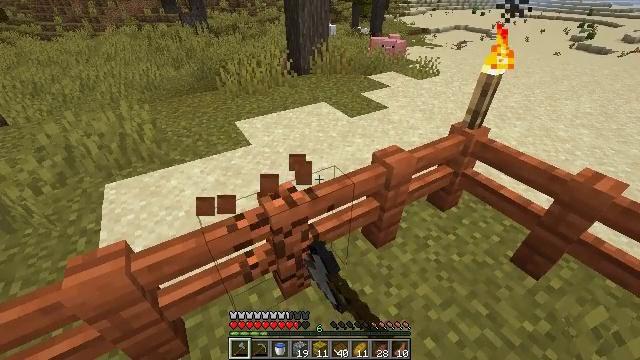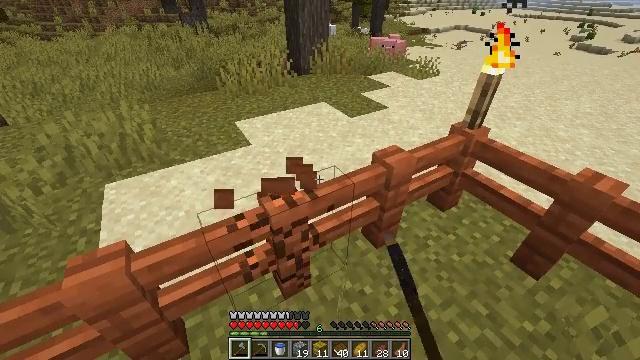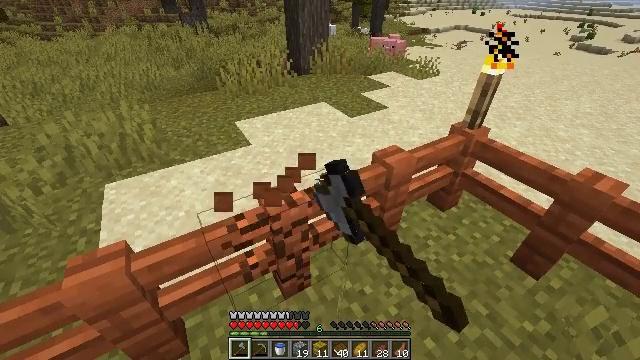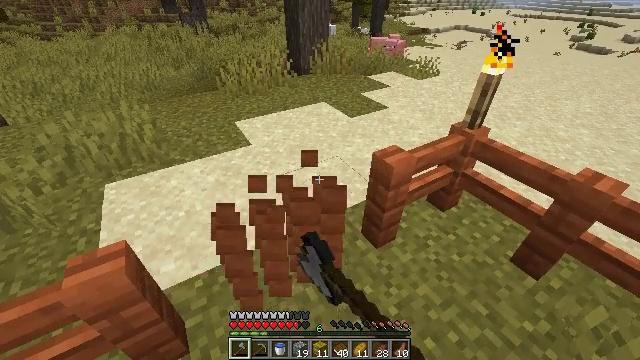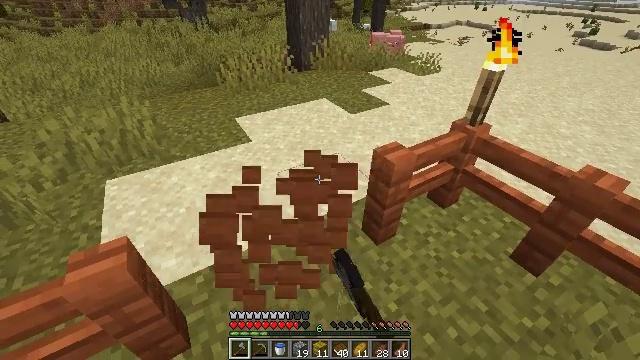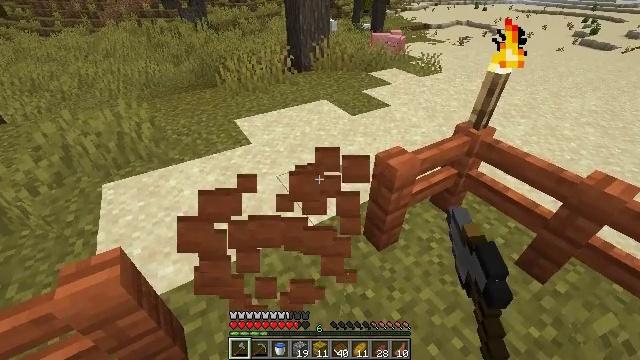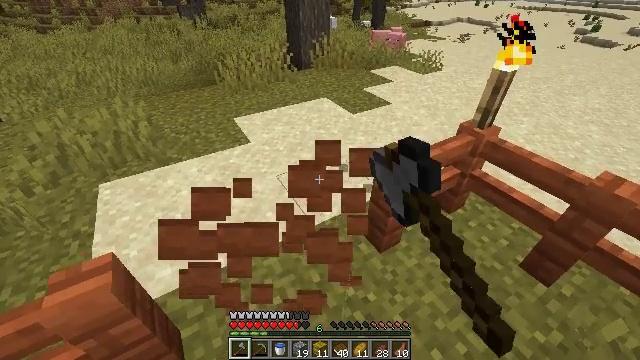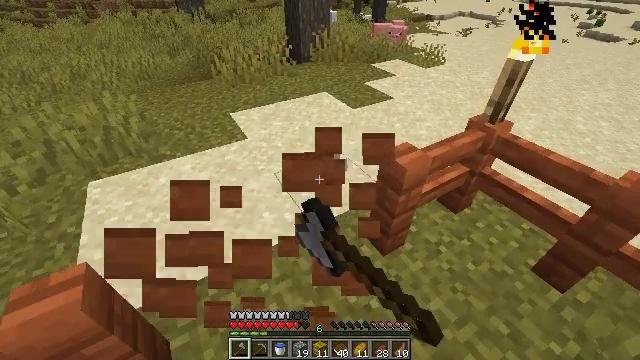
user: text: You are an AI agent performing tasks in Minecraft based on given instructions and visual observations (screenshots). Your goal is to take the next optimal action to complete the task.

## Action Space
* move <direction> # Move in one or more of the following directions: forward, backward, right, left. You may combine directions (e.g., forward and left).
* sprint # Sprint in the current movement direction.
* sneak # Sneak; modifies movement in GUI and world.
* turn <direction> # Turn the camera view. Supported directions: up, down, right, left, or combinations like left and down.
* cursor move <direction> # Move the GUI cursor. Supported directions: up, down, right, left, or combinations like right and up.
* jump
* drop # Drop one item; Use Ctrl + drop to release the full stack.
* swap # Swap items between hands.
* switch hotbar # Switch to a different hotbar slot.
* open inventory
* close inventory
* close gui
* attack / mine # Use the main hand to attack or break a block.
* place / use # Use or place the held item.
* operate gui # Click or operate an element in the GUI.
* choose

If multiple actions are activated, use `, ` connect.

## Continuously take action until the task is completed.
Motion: motion action
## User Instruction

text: Mine the acacia fence.
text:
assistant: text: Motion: attack / mine
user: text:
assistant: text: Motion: attack / mine
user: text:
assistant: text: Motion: attack / mine
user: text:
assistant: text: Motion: attack / mine
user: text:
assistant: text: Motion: move forward, attack / mine
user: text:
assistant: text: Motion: move forward, attack / mine
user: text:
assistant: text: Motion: move forward, attack / mine
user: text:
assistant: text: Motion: attack / mine